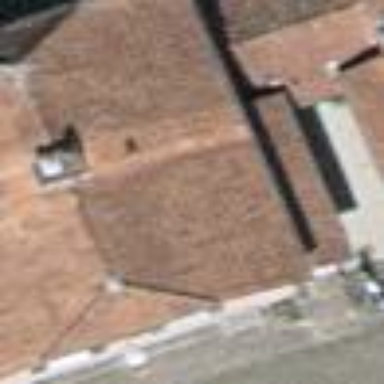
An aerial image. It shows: Charming house with side-hipped roof made of roof tiles.